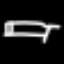
Label: bed